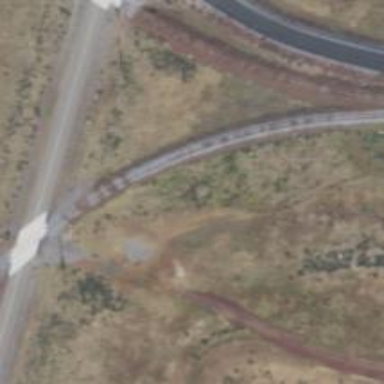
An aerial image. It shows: Railway spur route with rails.